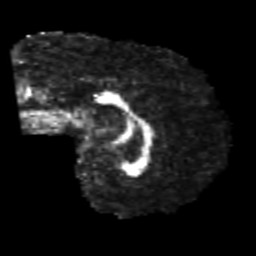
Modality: FA
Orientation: sagittal
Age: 22
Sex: male
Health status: healthy
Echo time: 0.074 s